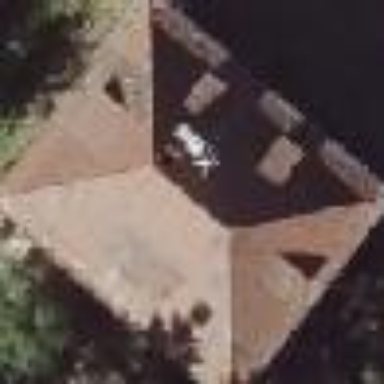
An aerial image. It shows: Detached building with hipped roof.